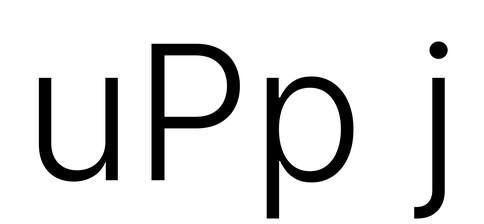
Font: Inter_Light